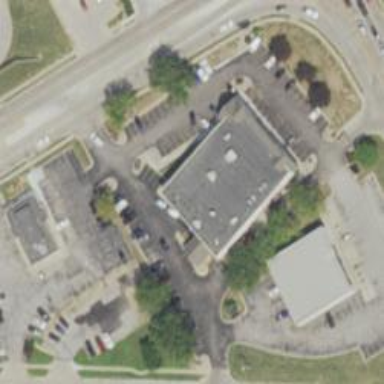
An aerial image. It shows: Pharmacy providing healthcare services.